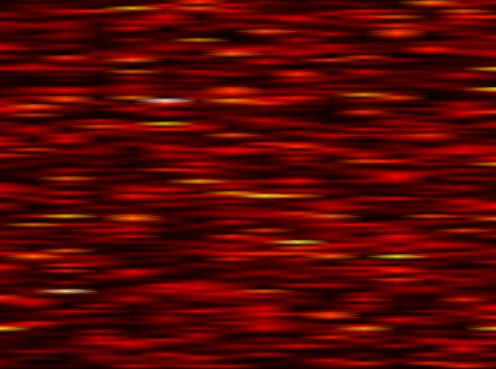
Label: FBMC